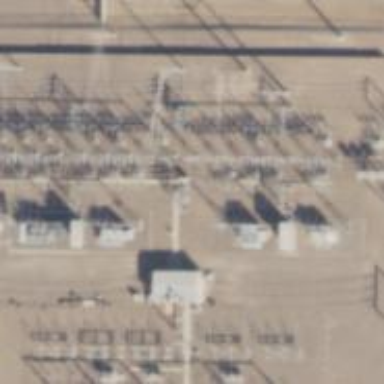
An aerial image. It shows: Switch for power supply.